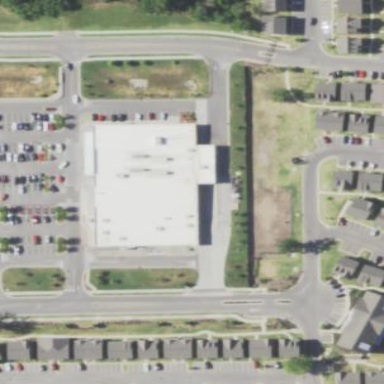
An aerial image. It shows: Supermarket building.